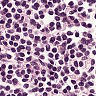
Metastatic tissue present: no